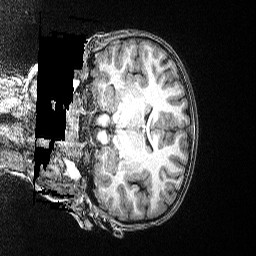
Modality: T1w
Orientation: coronal
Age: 83
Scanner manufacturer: siemens
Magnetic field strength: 3 T
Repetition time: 2.5 s
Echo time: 0.00347 s